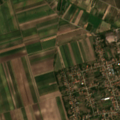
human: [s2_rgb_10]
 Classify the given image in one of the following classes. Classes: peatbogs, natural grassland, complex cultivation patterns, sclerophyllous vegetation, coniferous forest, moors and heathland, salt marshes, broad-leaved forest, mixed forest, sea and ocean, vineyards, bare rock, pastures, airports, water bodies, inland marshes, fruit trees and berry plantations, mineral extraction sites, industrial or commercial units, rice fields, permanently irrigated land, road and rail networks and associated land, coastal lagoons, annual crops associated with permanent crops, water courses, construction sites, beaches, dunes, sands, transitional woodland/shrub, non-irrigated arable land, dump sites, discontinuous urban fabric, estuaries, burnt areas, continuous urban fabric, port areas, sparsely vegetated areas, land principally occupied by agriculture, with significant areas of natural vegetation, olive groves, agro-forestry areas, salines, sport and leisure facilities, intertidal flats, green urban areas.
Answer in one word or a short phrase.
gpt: discontinuous urban fabric, non-irrigated arable land, complex cultivation patterns